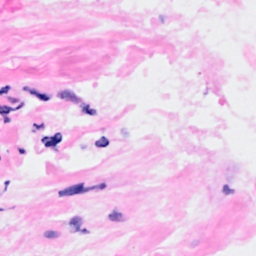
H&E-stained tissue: Breast